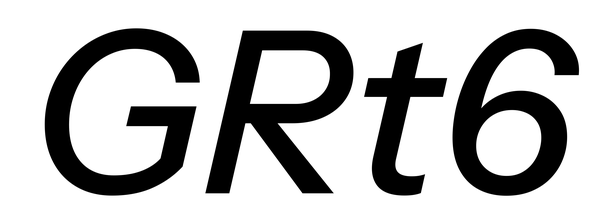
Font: InstrumentSans-Italic_Medium_Italic